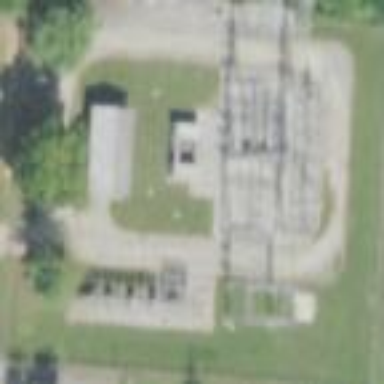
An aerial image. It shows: Power substation.